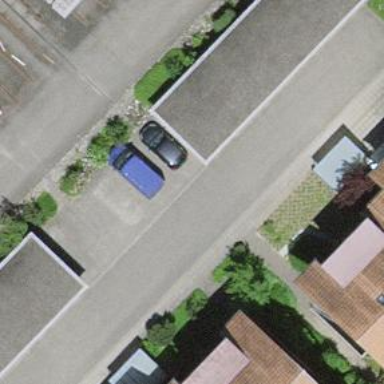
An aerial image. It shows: View of roof of building.